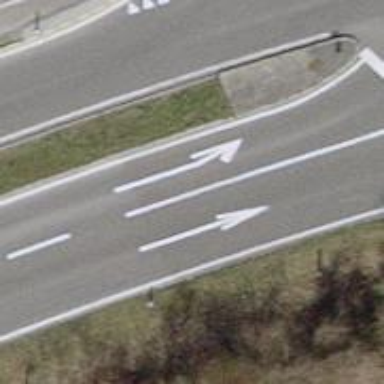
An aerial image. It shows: Secondary road with separate asphalt sidewalks.